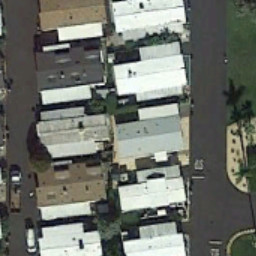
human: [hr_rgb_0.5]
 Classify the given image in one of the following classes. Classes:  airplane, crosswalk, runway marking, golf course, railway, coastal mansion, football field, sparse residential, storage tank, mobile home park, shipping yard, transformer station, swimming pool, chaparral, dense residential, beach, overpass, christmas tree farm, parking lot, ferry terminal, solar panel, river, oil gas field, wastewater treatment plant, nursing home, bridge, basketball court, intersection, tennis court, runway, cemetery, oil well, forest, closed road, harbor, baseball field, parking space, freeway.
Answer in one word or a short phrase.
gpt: mobile home park